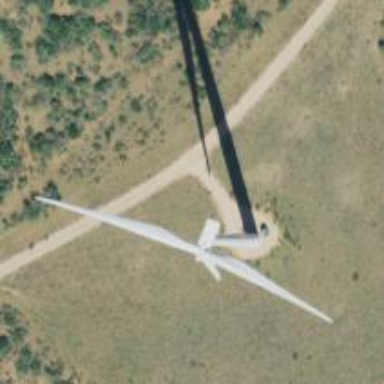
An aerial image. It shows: Wind generator powered by horizontal-axis wind turbine.